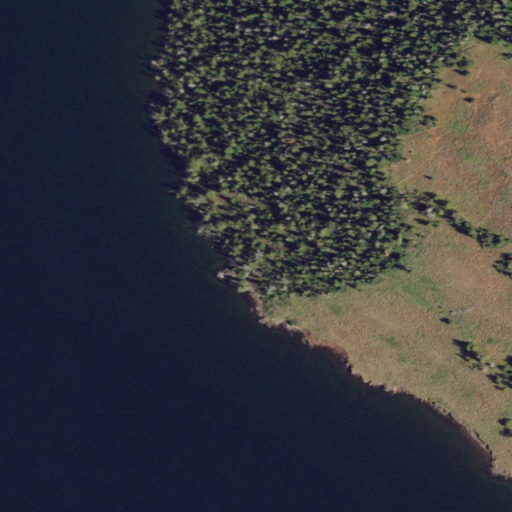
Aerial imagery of cliff(s) in Wyoming named Signal Point containing open water, evergreen forest, shrub, and herbaceous wetlands